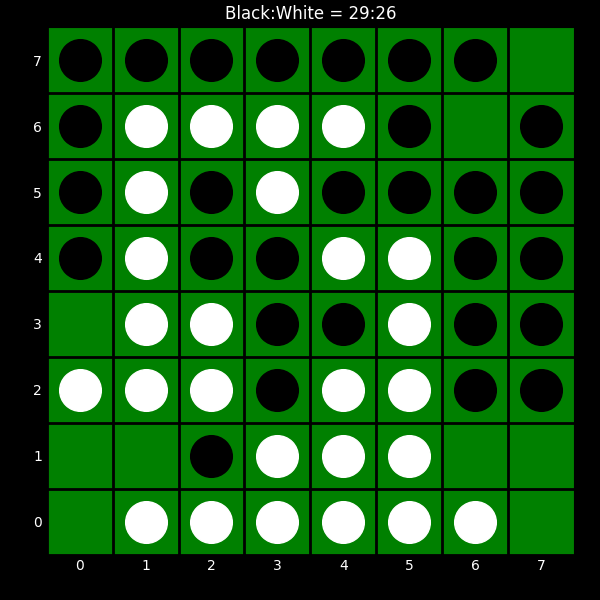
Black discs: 29
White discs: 26